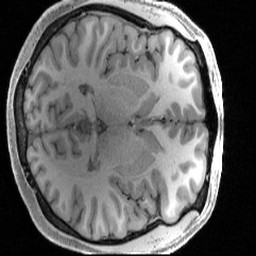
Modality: T1w
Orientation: axial
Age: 20
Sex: female
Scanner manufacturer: siemens
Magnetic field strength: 3 T
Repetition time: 2.4 s
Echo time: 0.00231 s